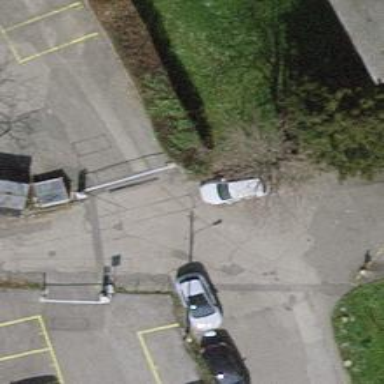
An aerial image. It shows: Lift gate barrier.